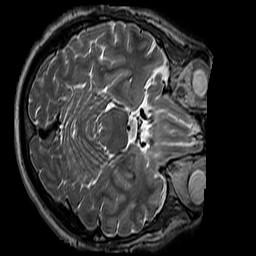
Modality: T2w
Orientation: axial
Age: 46
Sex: male
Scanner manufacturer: siemens
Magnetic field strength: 3 T
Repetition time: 3.2 s
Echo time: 0.212 s